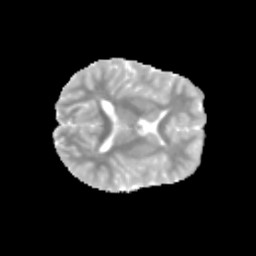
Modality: MD
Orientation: axial
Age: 9
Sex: male
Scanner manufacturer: siemens
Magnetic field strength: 3 T
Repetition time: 3.8 s
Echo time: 0.07 s